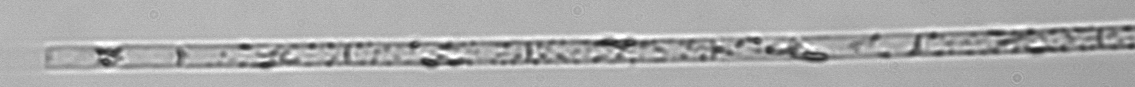
Label: Leptocylindrus